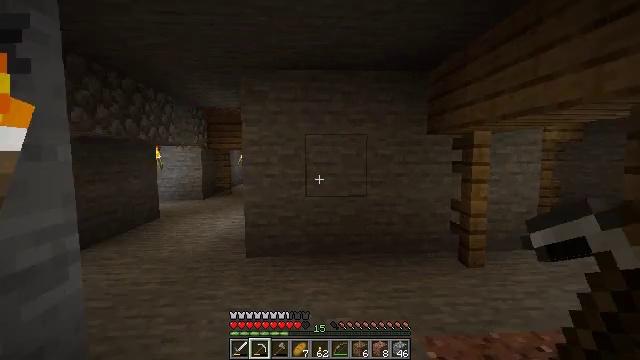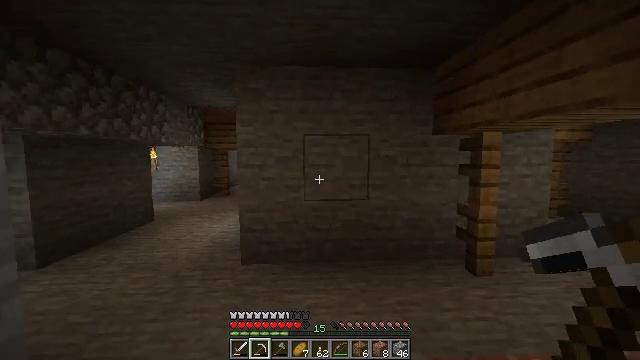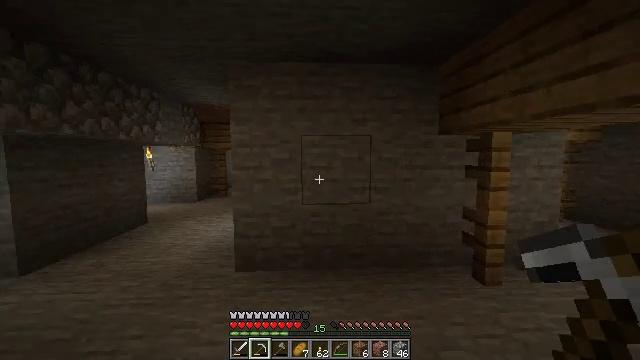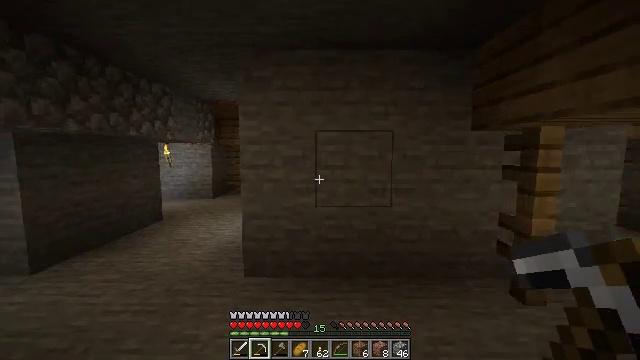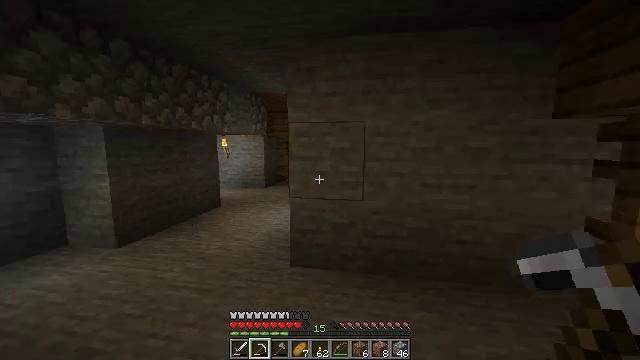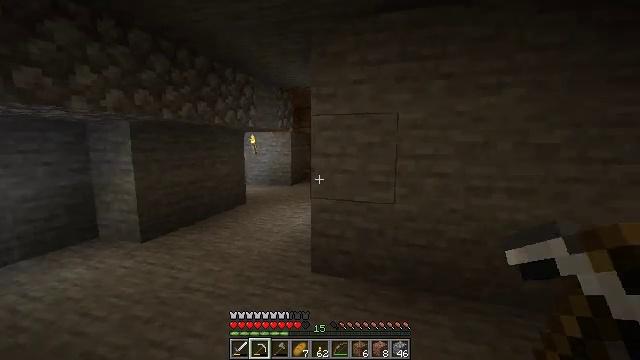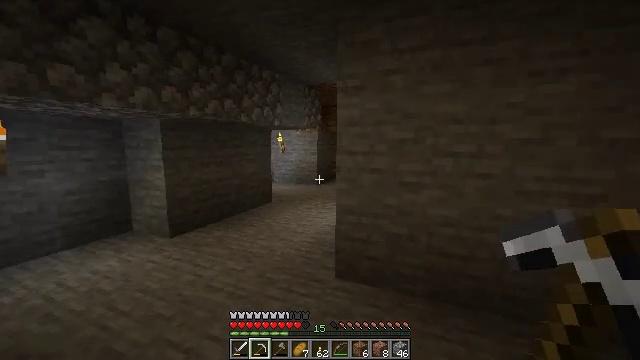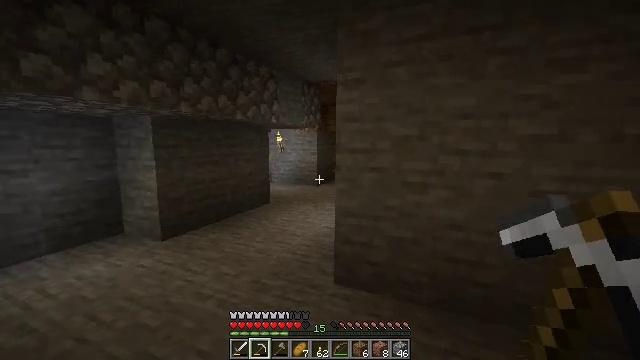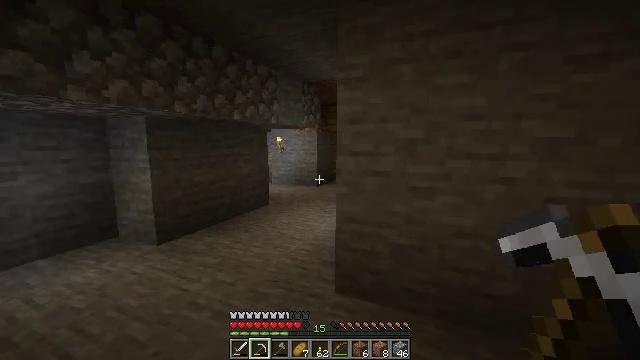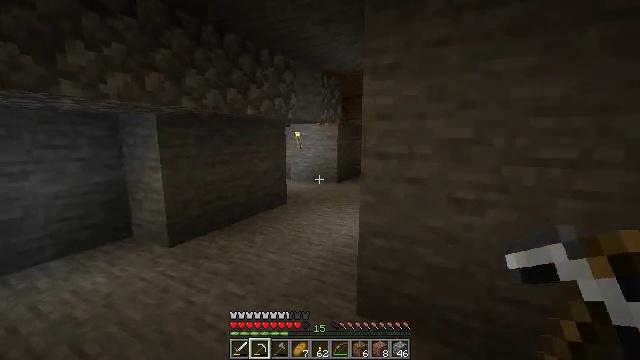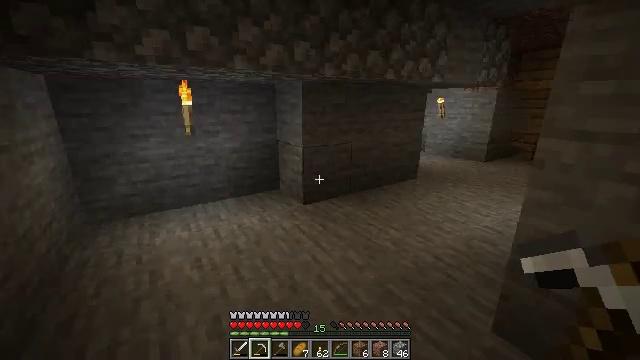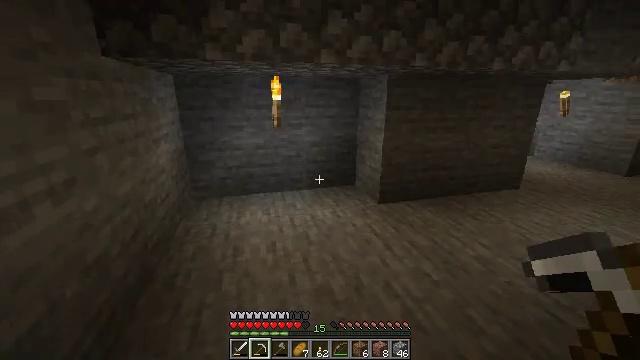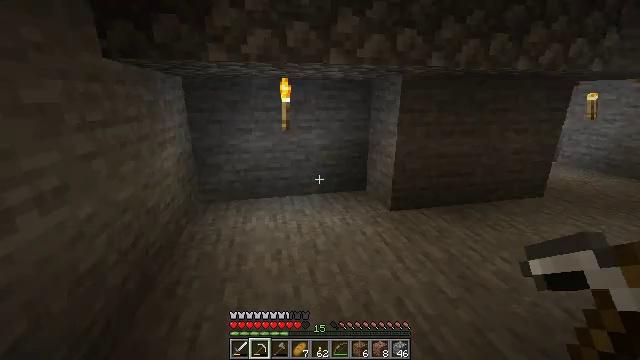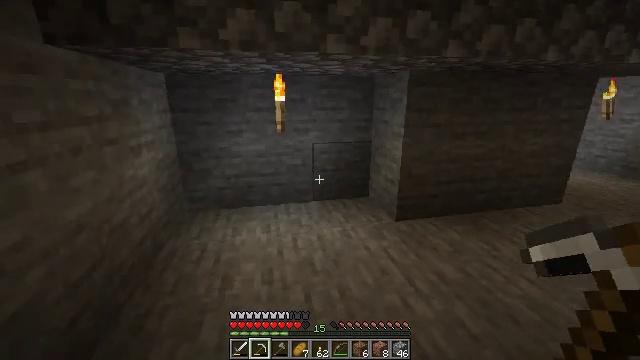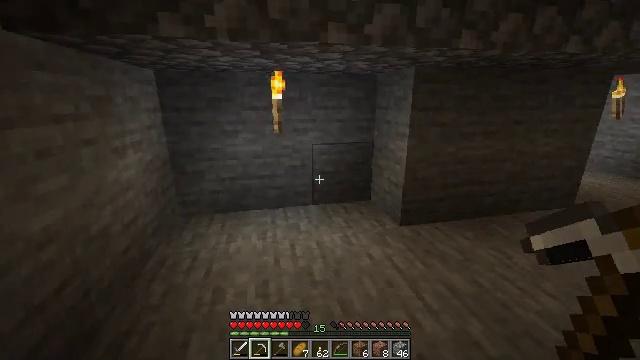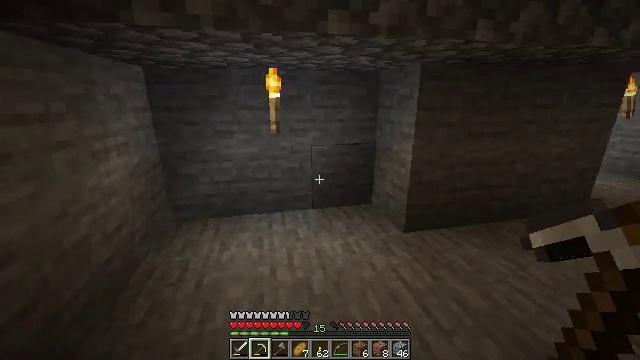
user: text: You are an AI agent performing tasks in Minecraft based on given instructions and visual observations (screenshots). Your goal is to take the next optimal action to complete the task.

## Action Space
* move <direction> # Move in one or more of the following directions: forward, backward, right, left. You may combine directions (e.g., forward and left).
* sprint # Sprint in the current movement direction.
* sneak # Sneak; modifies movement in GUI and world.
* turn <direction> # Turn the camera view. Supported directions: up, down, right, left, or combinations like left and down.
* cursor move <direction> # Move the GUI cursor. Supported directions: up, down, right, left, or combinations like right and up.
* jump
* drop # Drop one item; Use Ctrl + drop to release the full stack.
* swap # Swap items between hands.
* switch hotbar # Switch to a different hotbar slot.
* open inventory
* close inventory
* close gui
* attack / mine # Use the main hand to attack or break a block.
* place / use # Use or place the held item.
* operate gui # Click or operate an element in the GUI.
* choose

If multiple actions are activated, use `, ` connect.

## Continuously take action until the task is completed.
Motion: motion action
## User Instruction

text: Retrieve oak planks from the wooden block.
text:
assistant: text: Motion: move forward
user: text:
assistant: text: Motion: move forward
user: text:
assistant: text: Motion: move forward, turn left
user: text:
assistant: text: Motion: move forward, turn left and down
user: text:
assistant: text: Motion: move forward, turn left
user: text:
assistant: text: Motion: move forward, turn left
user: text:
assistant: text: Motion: move forward
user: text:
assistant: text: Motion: move forward
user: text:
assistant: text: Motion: move forward, turn left and down
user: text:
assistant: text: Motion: move forward, turn left and down
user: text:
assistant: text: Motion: move forward, turn left and down
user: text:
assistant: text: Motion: move forward, turn left
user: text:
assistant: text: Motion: move forward
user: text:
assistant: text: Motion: move forward
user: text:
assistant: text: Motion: move forward
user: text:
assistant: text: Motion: move forward
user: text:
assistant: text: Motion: move forward
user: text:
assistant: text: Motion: move forward, turn right
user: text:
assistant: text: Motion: move forward, turn right and up
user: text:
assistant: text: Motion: move forward, turn right and up
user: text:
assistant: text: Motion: move forward, turn right and up
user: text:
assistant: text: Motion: move forward, turn right
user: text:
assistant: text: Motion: move forward
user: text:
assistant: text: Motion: move forward
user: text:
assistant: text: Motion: move forward
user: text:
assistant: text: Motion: move forward
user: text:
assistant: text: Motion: move forward
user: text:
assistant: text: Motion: move forward
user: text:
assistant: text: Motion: move forward
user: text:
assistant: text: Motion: move forward